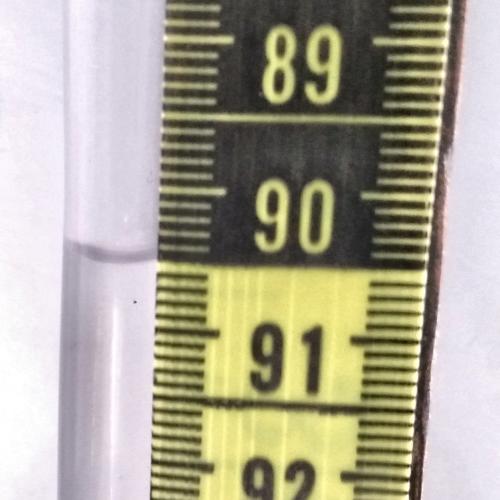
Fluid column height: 90.5 cm